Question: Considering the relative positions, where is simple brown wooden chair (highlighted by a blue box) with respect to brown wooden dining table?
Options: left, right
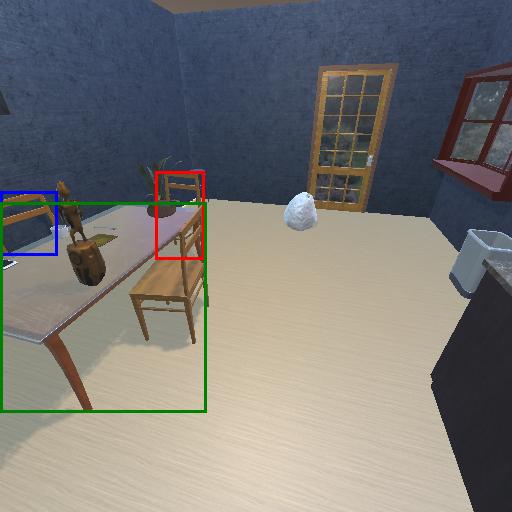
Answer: left